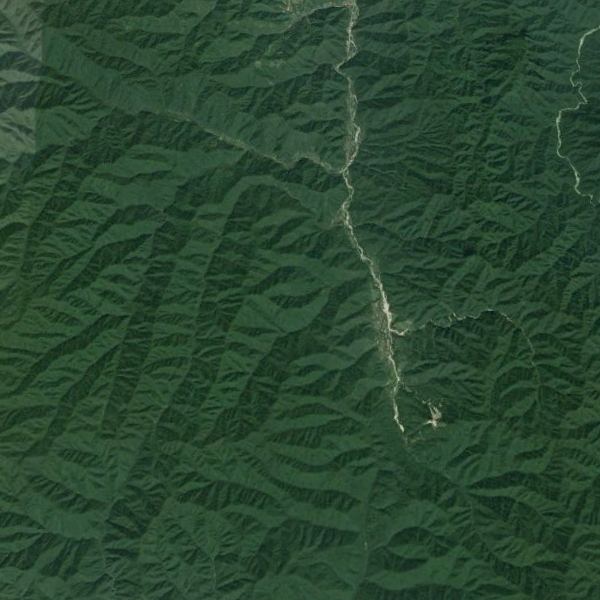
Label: Mountain